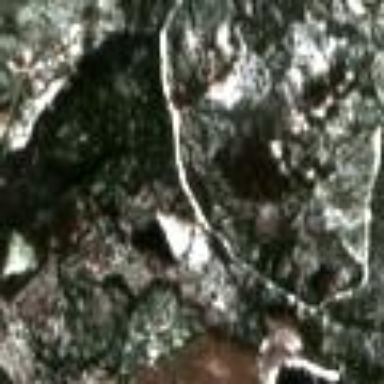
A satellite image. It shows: Forest area.